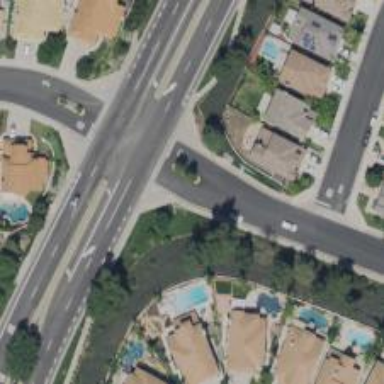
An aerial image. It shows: Footway crossing.